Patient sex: M
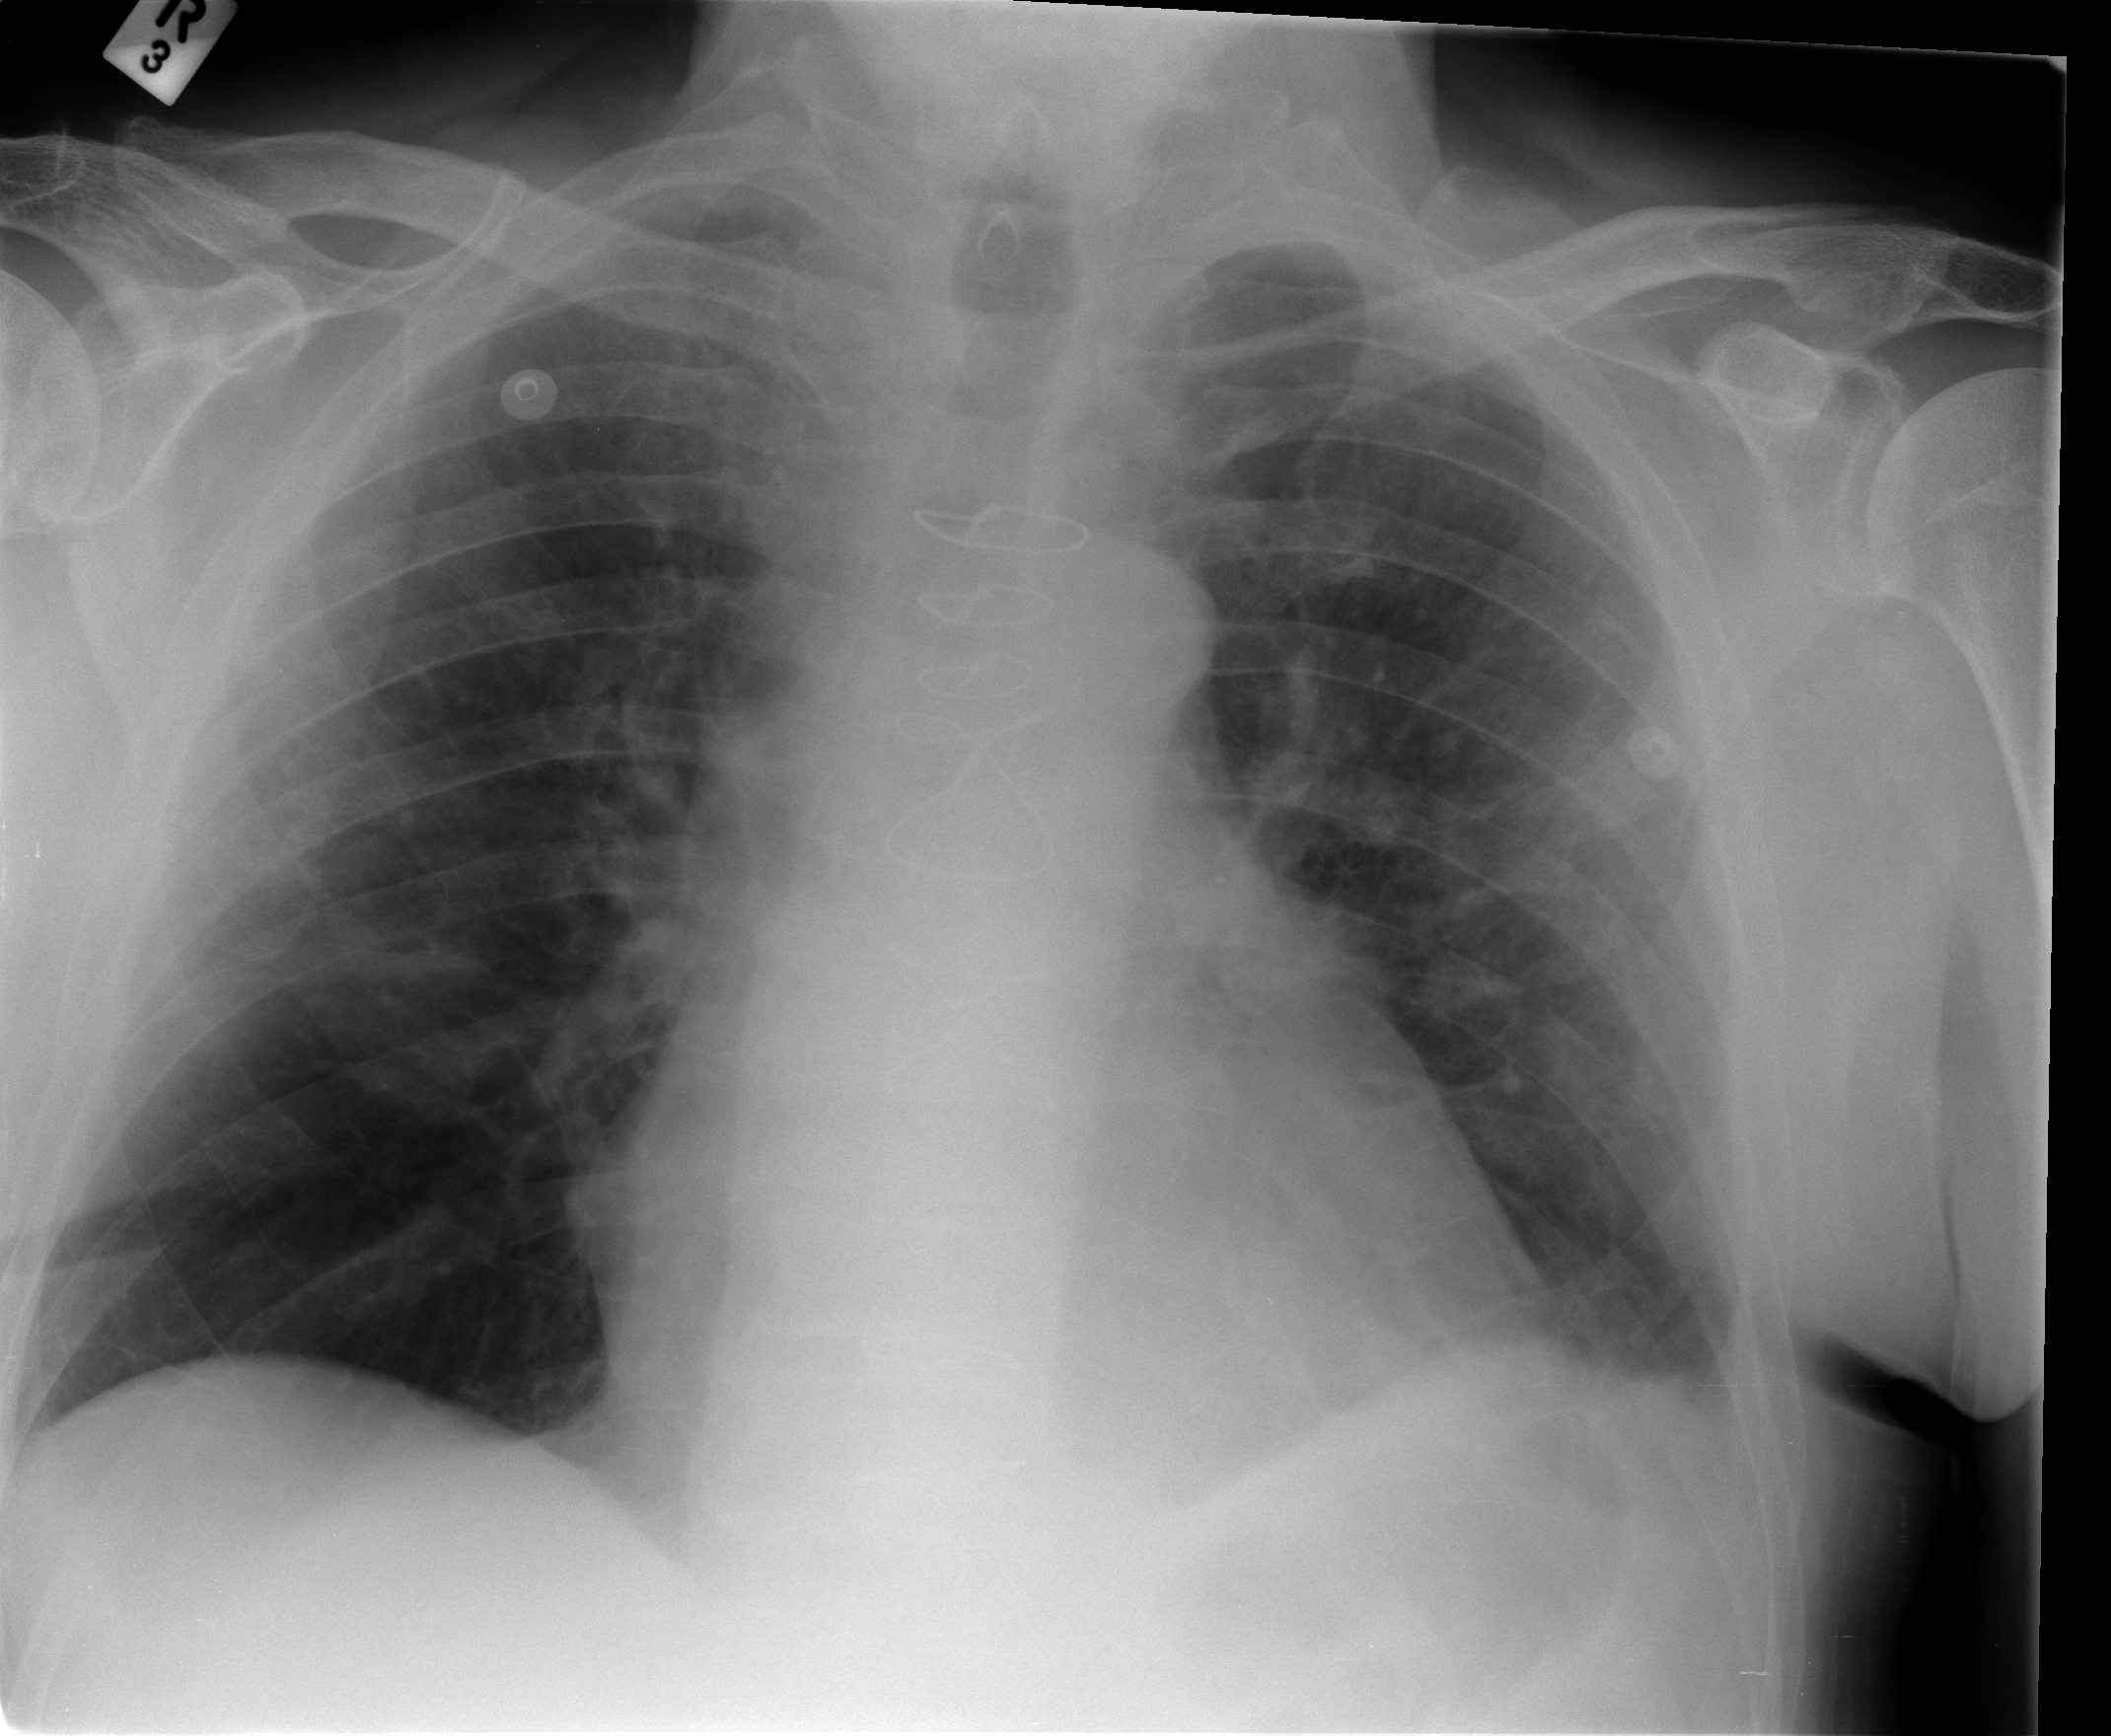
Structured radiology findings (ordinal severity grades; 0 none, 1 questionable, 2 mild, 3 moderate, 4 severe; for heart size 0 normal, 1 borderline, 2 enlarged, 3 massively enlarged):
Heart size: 2
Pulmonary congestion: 1
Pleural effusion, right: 0
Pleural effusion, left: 2
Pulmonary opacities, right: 0
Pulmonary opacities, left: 1
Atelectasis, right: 0
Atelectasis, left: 2